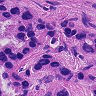
Metastatic tissue present: yes